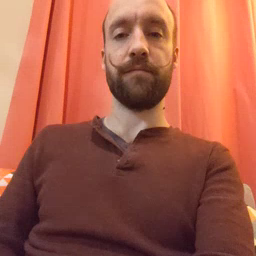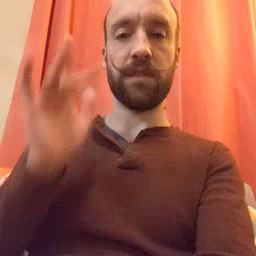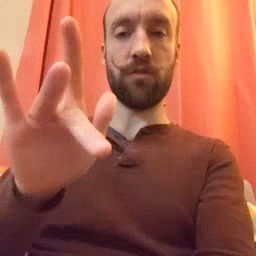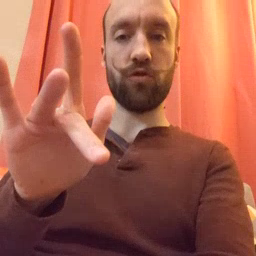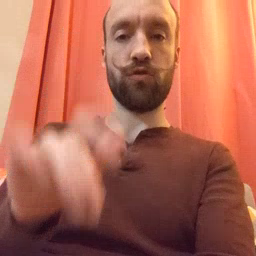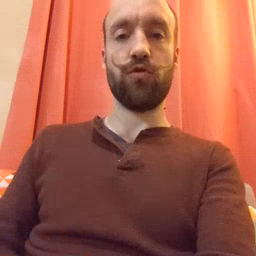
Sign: touch